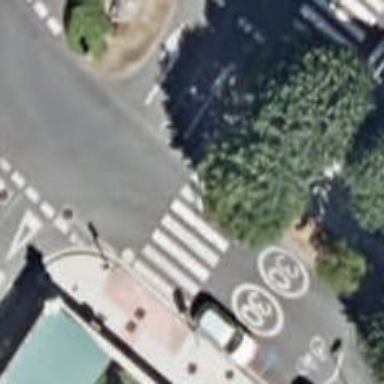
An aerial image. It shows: Road crossing with traffic signals.